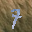
Label: 7